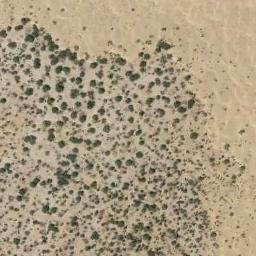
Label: chaparral